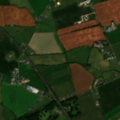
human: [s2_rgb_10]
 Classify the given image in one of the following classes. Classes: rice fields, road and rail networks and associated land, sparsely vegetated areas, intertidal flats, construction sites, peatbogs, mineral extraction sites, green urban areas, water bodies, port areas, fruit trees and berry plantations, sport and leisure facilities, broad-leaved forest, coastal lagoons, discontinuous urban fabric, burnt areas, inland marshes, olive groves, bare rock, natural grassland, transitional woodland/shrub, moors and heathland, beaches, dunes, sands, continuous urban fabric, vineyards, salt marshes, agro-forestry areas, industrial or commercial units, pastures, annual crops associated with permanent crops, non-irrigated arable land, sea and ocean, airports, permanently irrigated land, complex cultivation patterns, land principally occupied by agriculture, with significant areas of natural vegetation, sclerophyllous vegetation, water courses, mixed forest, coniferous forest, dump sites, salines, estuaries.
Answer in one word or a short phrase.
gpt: non-irrigated arable land, pastures